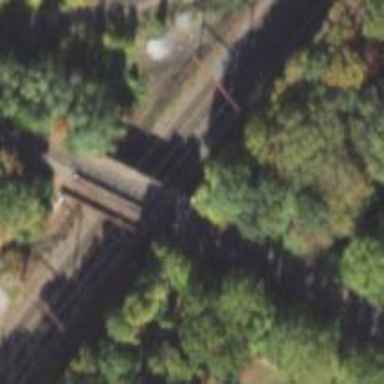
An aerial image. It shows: Bridge over railway line.